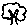
Label: tree